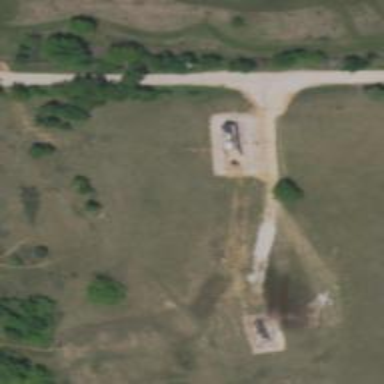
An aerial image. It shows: Storage tank that is man-made.